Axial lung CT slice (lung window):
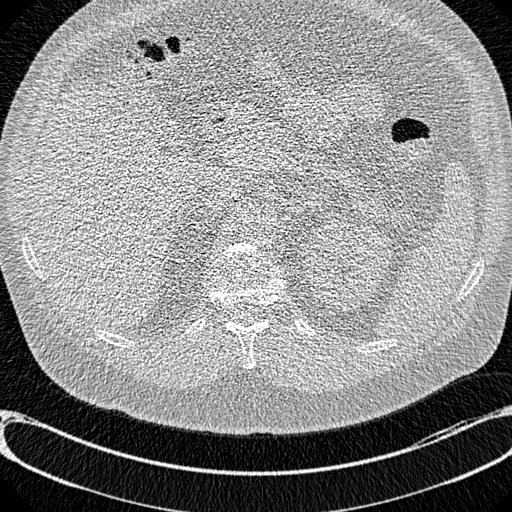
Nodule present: no